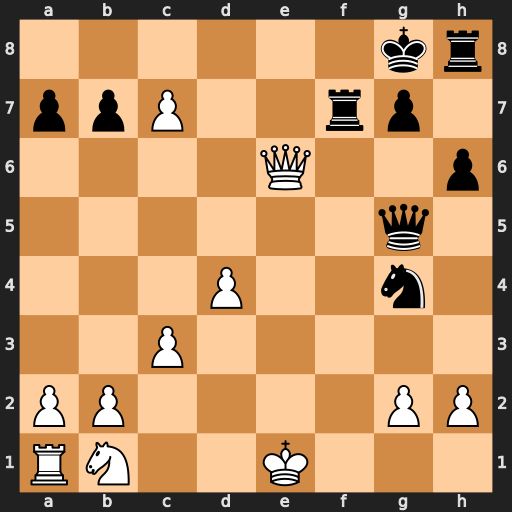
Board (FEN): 6kr/ppP2rp1/4Q2p/6q1/3P2n1/2P5/PP4PP/RN2K3
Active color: w
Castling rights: Q
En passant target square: -
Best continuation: c8=Q+ Kh7 Qe4+ g6 Qcxg4